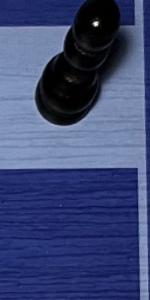
Label: Empty